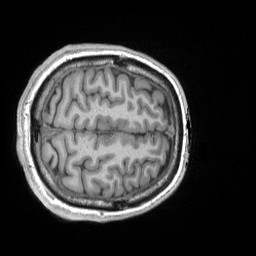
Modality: T1w
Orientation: axial
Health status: ill
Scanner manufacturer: siemens
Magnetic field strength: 3 T
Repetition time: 2.3 s
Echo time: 0.00243 s